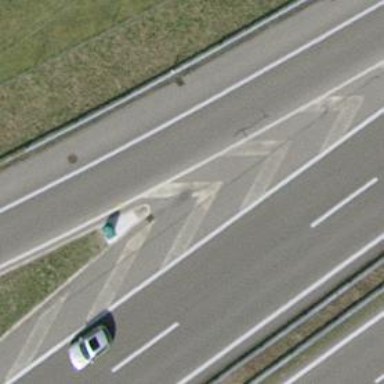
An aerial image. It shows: Asphalt motorway link.